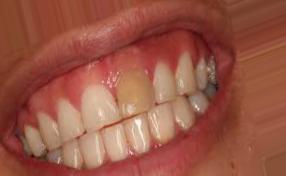
Condition: Tooth Discoloration